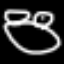
Label: frog